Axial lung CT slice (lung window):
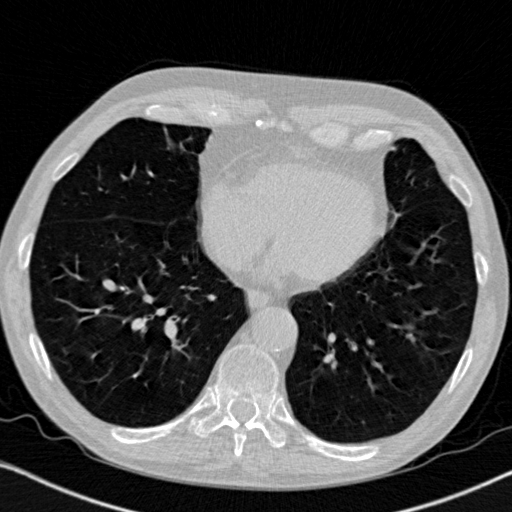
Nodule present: no